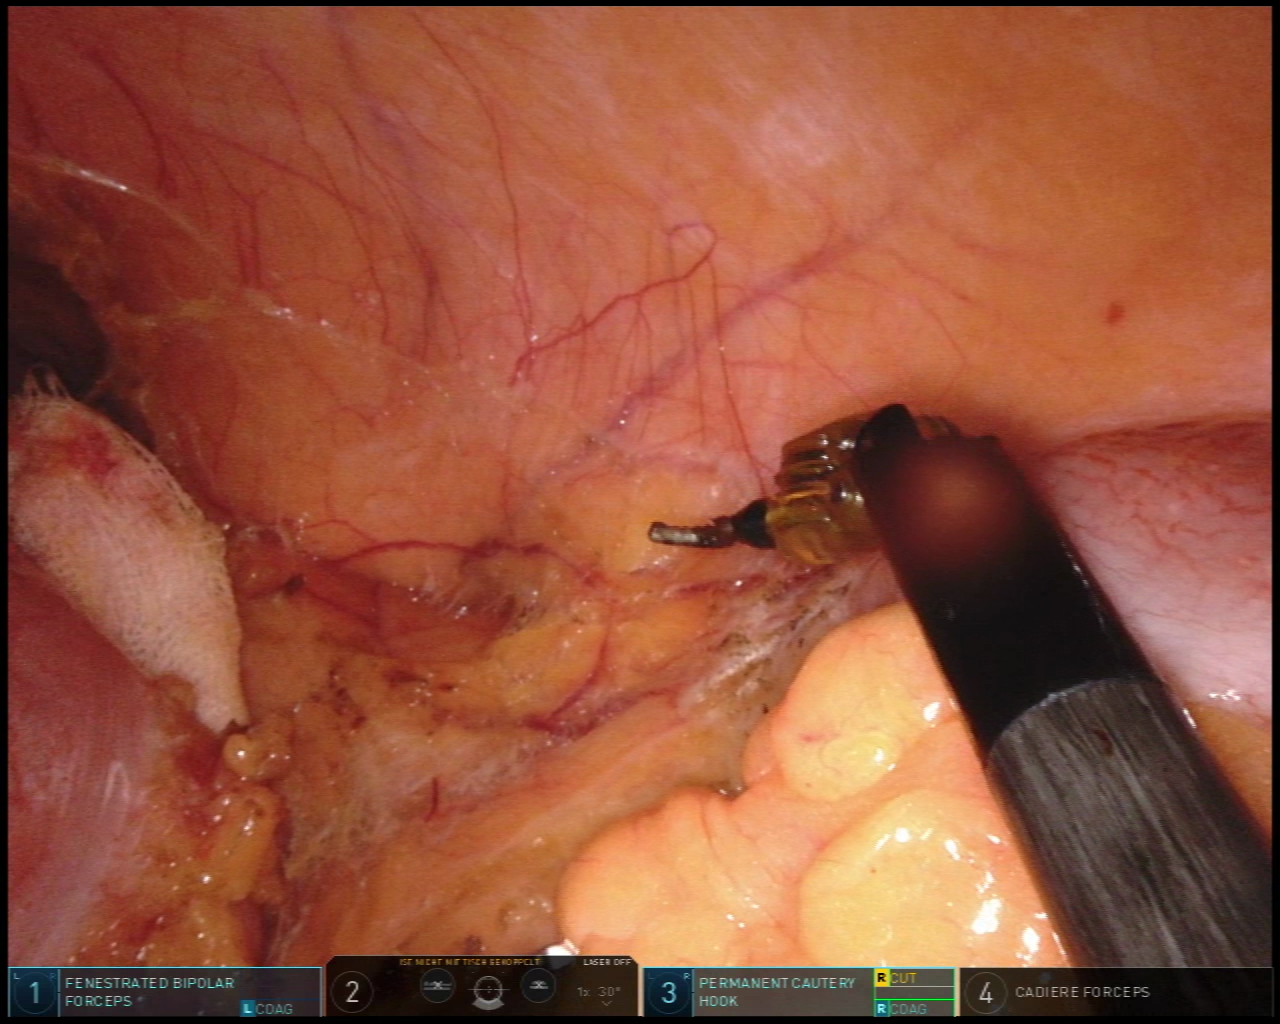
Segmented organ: abdominal_wall
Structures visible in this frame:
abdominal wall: yes
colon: yes
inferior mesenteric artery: no
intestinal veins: no
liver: no
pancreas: no
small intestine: no
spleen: yes
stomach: no
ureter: no
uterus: no
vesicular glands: no